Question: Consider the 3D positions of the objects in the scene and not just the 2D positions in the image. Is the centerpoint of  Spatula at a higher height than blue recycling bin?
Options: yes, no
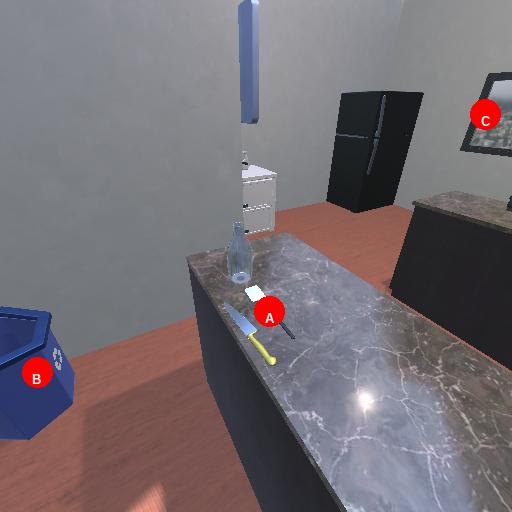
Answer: yes